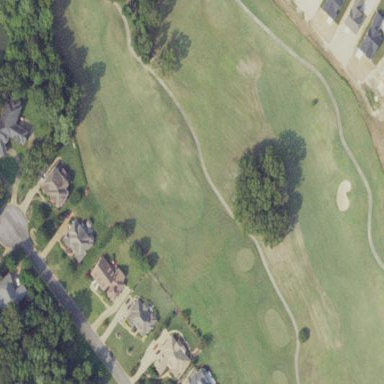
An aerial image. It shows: Rough grass area on golf course.